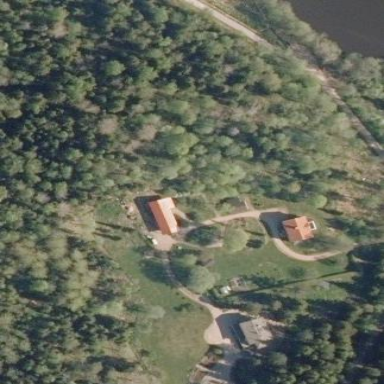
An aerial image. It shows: Farmyard area.